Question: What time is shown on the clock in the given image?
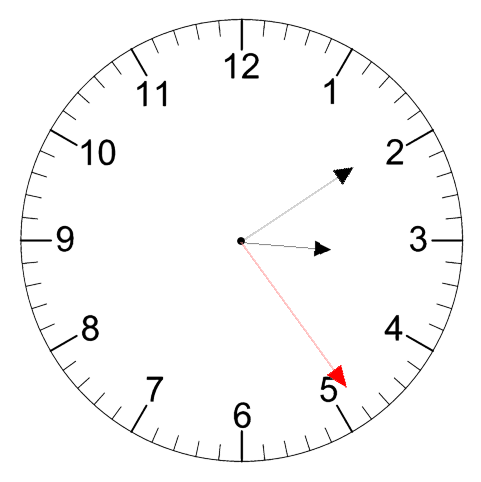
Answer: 03:09:24